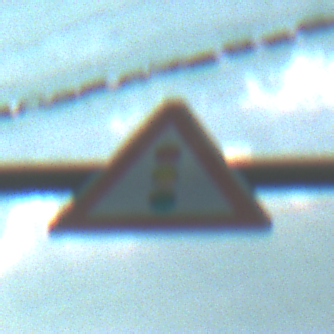
Verkehrszeichen: Lichtzeichenanlage
Umgebung: Roofed, Special
Tageszeit: MorningAfternoon
Wetter: PartlyCloudy
Licht: Natural
Jahreszeit: NotSpecified
Kontrast: MediumContrast